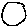
Label: circle